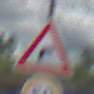
Verkehrszeichen: KurveRechts
Zusatzzeichen unten: Geschwindigkeit50
Umgebung: Outdoor, Nature
Tageszeit: Midday
Wetter: PartlyCloudy
Licht: Natural
Jahreszeit: NotSpecified
Kontrast: HighContrast